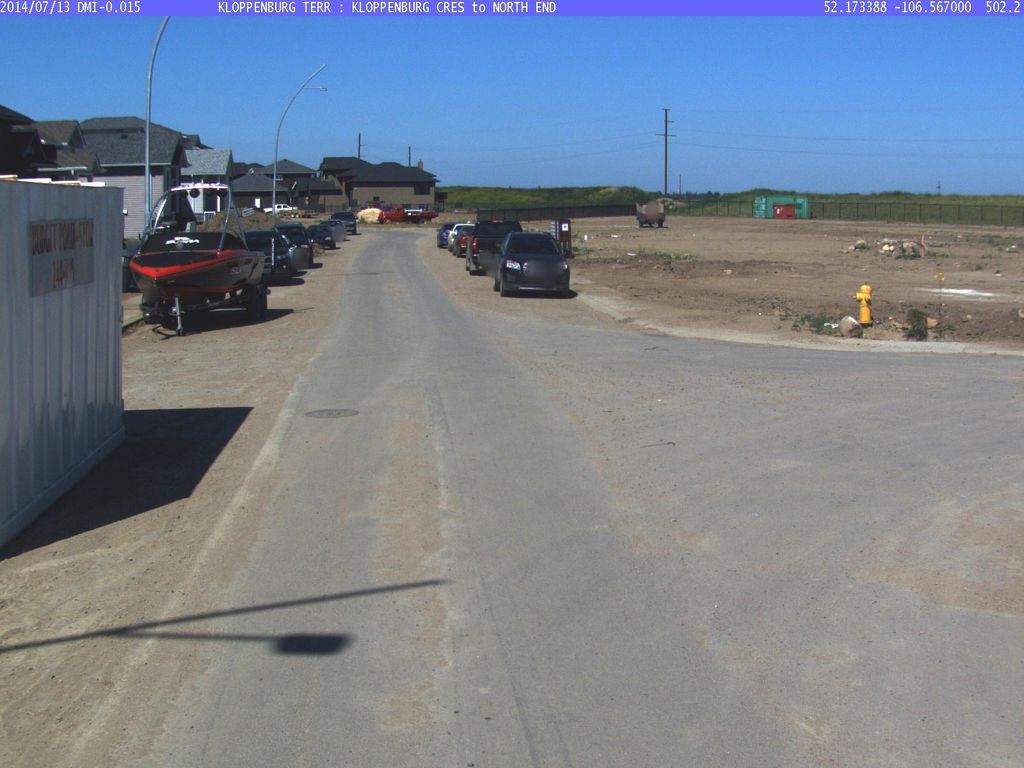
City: saskatoon